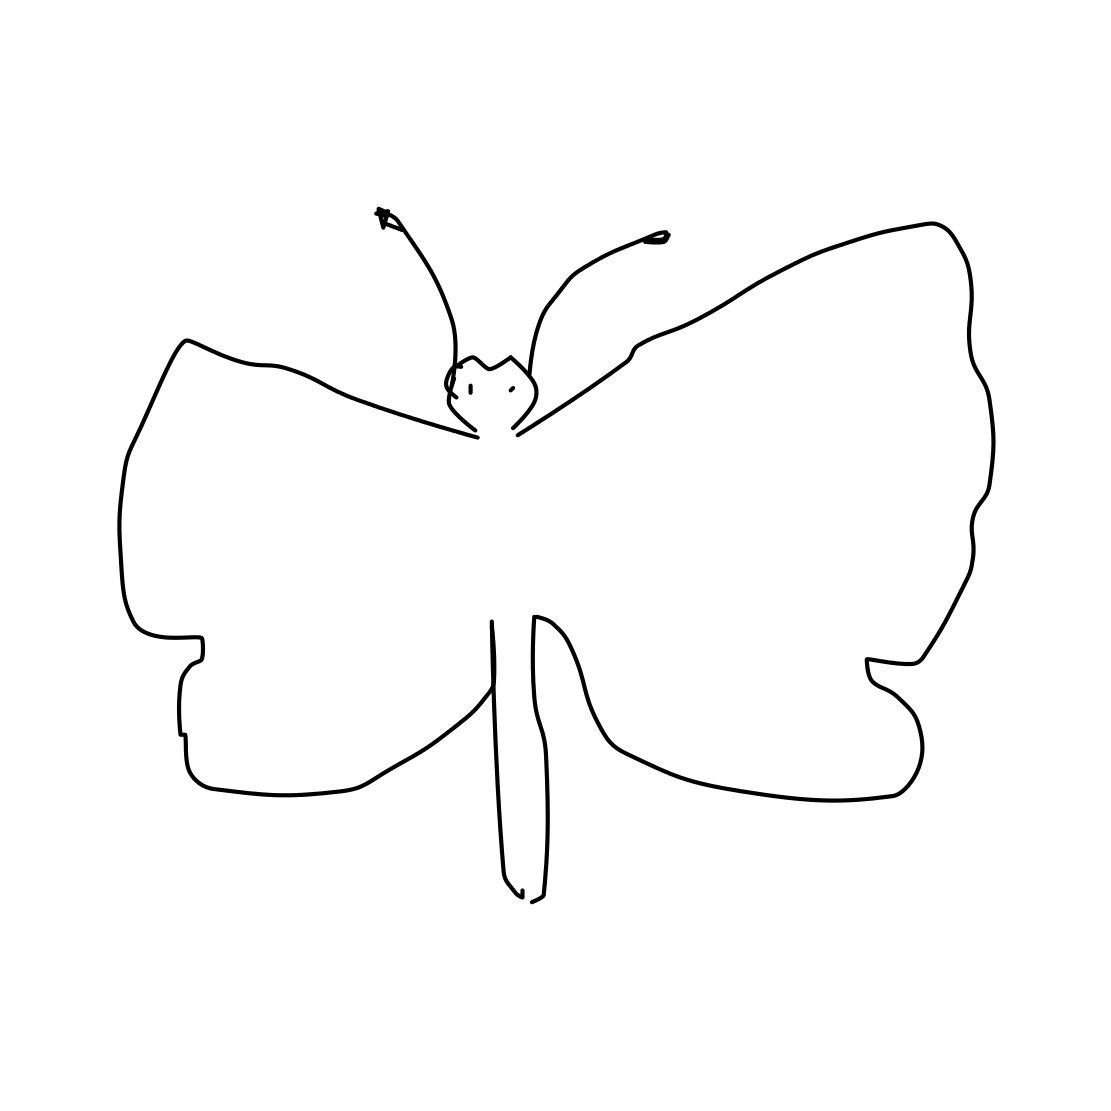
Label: butterfly